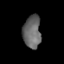
Tissue: lung
Cell type: Others
Senescence score: 0.2154
Nuclear area (px): 567
Mean DAPI intensity: 103.226